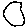
Label: circle